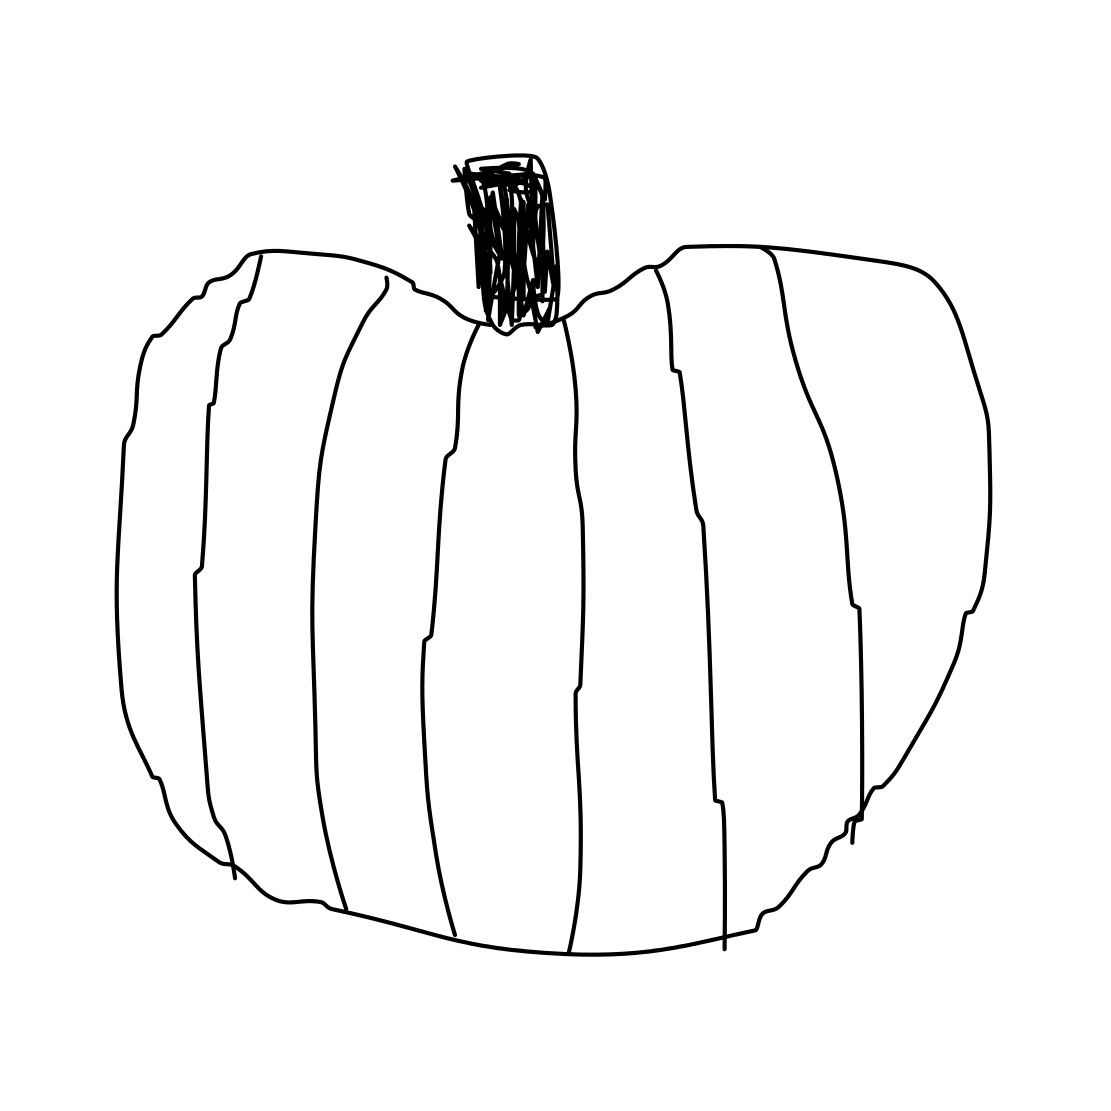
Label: pumpkin